Question: It seems that Xcode really sucks at coloring the shell script. For example, if you copy the following snippet into your Xcode, most of the whole chunk is colored red.
'''
### Creation of the GM template by averaging all (or following the template_list for) the GM_nl_0 and GM_xflipped_nl_0 images
cat <<stage_tpl3 > fslvbm2c
#!/bin/sh
if [ -f ../template_list ] ; then
template_list=\'cat ../template_list\'
template_list=\'\$FSLDIR/bin/remove_ext \$template_list\'
else
template_list=\'echo *_struc.* | sed 's/_struc\./\./g'\'
template_list=\'\$FSLDIR/bin/remove_ext \$template_list | sort -u\'
echo "WARNING - study-specific template will be created from ALL input data - may not be group-size matched!!!"
fi
for g in \$template_list ; do
mergelist="\$mergelist \${g}_struc_GM_to_T"
done
\$FSLDIR/bin/fslmerge -t template_4D_GM \$mergelist
\$FSLDIR/bin/fslmaths template_4D_GM -Tmean template_GM
\$FSLDIR/bin/fslswapdim template_GM -x y z template_GM_flipped
\$FSLDIR/bin/fslmaths template_GM -add template_GM_flipped -div 2 template_GM_init
stage_tpl3
chmod +x fslvbm2c
fslvbm2c_id='fsl_sub -j $fslvbm2b_id -T 15 -N fslvbm2c ./fslvbm2c'
echo Creating first-pass template: ID=$fslvbm2c_id
### Estimation of the registration parameters of GM to grey matter standard template
/bin/rm -f fslvbm2d
T=template_GM_init
for g in '$FSLDIR/bin/imglob *_struc.*' ; do
echo "${FSLDIR}/bin/fsl_reg ${g}_GM $T ${g}_GM_to_T_init $REG -fnirt "--config=GM_2_MNI152GM_2mm.cnf"" >> fslvbm2d
done
chmod a+x fslvbm2d
fslvbm2d_id='$FSLDIR/bin/fsl_sub -j $fslvbm2c_id -T $HOWLONG -N fslvbm2d -t ./fslvbm2d'
echo Running registration to first-pass template: ID=$fslvbm2d_id
### Creation of the GM template by averaging all (or following the template_list for) the GM_nl_0 and GM_xflipped_nl_0 images
cat <<stage_tpl4 > fslvbm2e
#!/bin/sh
if [ -f ../template_list ] ; then
template_list=\'cat ../template_list\'
template_list=\'\$FSLDIR/bin/remove_ext \$template_list\'
else
template_list=\'echo *_struc.* | sed 's/_struc\./\./g'\'
template_list=\'\$FSLDIR/bin/remove_ext \$template_list | sort -u\'
echo "WARNING - study-specific template will be created from ALL input data - may not be group-size matched!!!"
fi
for g in \$template_list ; do
mergelist="\$mergelist \${g}_struc_GM_to_T_init"
done
\$FSLDIR/bin/fslmerge -t template_4D_GM \$mergelist
\$FSLDIR/bin/fslmaths template_4D_GM -Tmean template_GM
\$FSLDIR/bin/fslswapdim template_GM -x y z template_GM_flipped
\$FSLDIR/bin/fslmaths template_GM -add template_GM_flipped -div 2 template_GM
stage_tpl4
chmod +x fslvbm2e
fslvbm2e_id='fsl_sub -j $fslvbm2d_id -T 15 -N fslvbm2e ./fslvbm2e'
echo Creating second-pass template: ID=$fslvbm2e_id
'''
It would look like this.

Is there a way whereby I can fix the Xcode coloring issue?
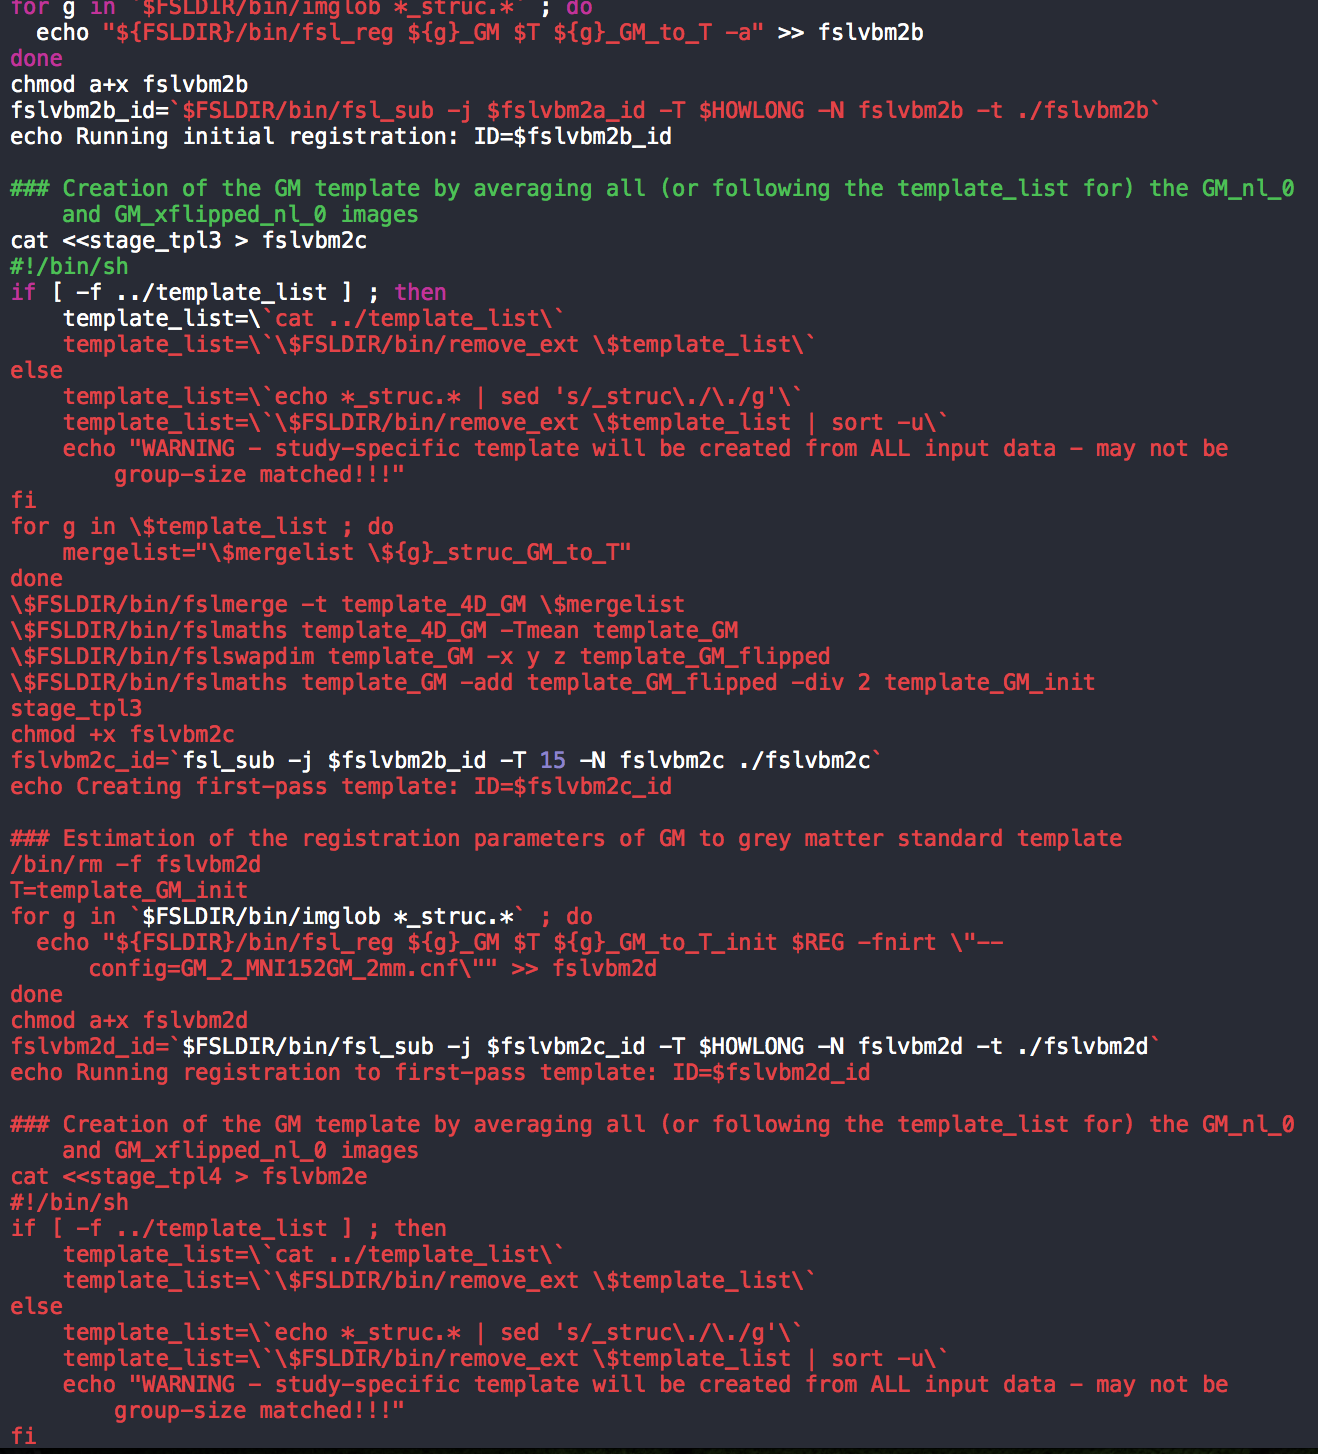
Answer: What's confusing Xcode's syntax highlighting here is specifically the combination of heredocs ('<<EOF') and escaped backticks ('\'').
There's no way to fix it as-is, but, so long as there is no substituted content in the heredocs, you can use a quoted heredoc to remove the requirement for escaped backticks in the first place:
'''
cat <<'stage_tpl3' > fslvbm2c
...
template_list='cat ../template_list'
...
stage_tpl3
'''
When the terminating label for a heredoc is enclosed in quotes, substitutions within the heredoc are disabled. It works the exact same way, and Xcode is able to highlight it more gracefully. (As a bonus, it's also easier to read and write the script without all the backslashes in the way!)
---
As an aside, note that it's conventional to always use the label "EOF" for heredocs. Some editors special-case this for syntax highlighting. It's also easier to spot than something specific to the document.